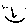
Label: smiley face